四年级 · 度量几何学
读出下面各数, 然后把它们改写成用“万”作单位的数。

(1) 一个人的头发约有 80000 到 90000 根。

(2) 一个人的血管总长约 96000000 米。

(3) 一个人一年眨眼睛约 15000000 次。

（4） 2022 年, 参与北京冬奥会城市志愿服务的志愿者共有约 200000 人次。
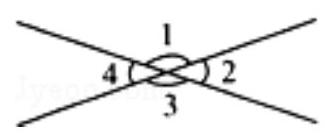
答案: (1) 八万；8万；九万；9万

(2) 九千六百万; 9600 万

(3) 一千五百万；1500 万

(4) 二十万；20 万

【分析】根据整数的读法, 从高位到低位, 一级一级地读, 每一级末尾的 0 都不读出来, 其余数位连续几个 0 都只读一个零, 即可读出各数。把一个整万数改写成用“万”作单位的数, 把个级里 4 个 0 去掉同时在后面写上“万”字即可。

【详解】（1） 80000 读作：八万

$80000=8$ 万

90000 读作: 九万

$90000=9$ 万

(2) 96000000 读作：九千六百万

$96000000=9600$ 万

(3) 15000000 读作: 一千五百万

$15000000=1500$ 万

(4) 200000 读作：二十万

$200000=20$ 万

【点睛】此题考查了整数的读法, 分级读即可快速、正确地读出此数, 是常用的方法, 同时考查了把一个整万数改写成用“万作单位的数的方法, 注意改写只是书写形式变了, 数的大小不变。
解析: 答案: (1) 八万；8万；九万；9万

(2) 九千六百万; 9600 万

(3) 一千五百万；1500 万

(4) 二十万；20 万

【分析】根据整数的读法, 从高位到低位, 一级一级地读, 每一级末尾的 0 都不读出来, 其余数位连续几个 0 都只读一个零, 即可读出各数。把一个整万数改写成用“万”作单位的数, 把个级里 4 个 0 去掉同时在后面写上“万”字即可。

【详解】（1） 80000 读作：八万

$80000=8$ 万

90000 读作: 九万

$90000=9$ 万

(2) 96000000 读作：九千六百万

$96000000=9600$ 万

(3) 15000000 读作: 一千五百万

$15000000=1500$ 万

(4) 200000 读作：二十万

$200000=20$ 万

【点睛】此题考查了整数的读法, 分级读即可快速、正确地读出此数, 是常用的方法, 同时考查了把一个整万数改写成用“万作单位的数的方法, 注意改写只是书写形式变了, 数的大小不变。